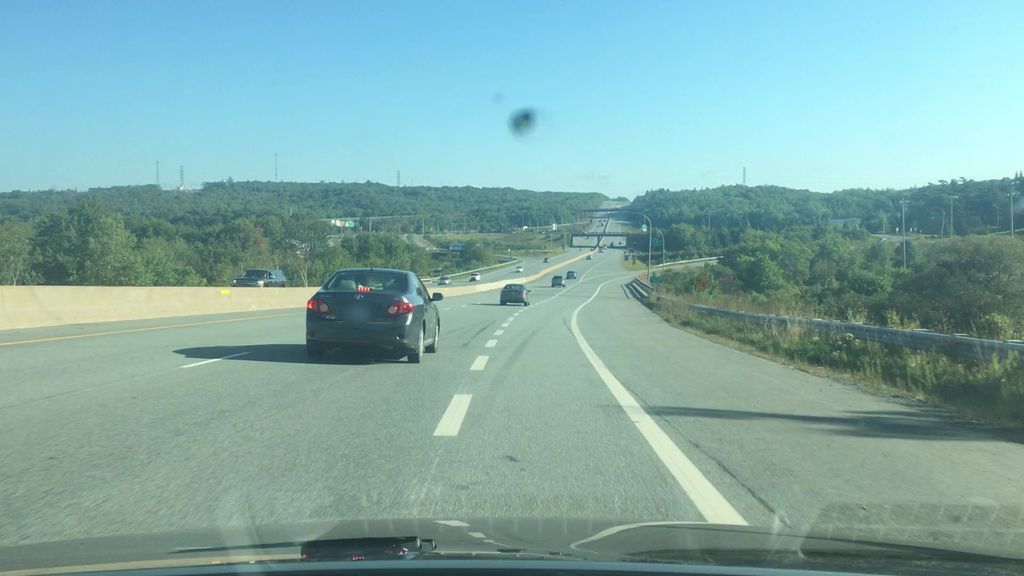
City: halifax